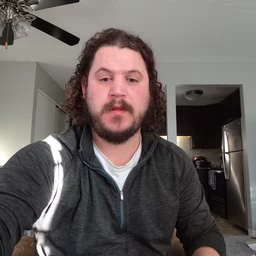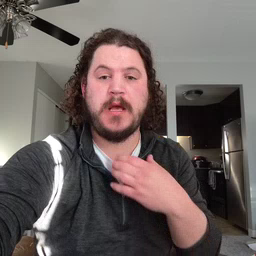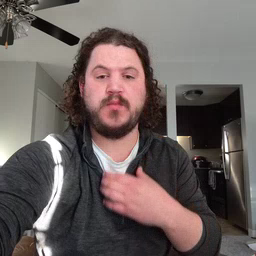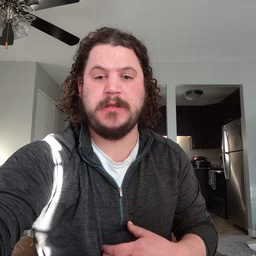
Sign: hungry